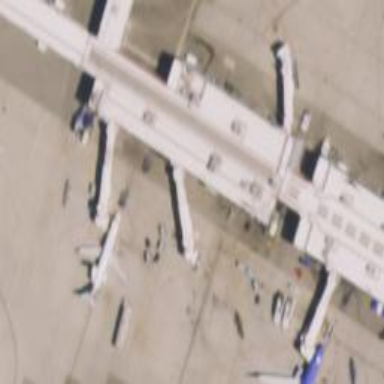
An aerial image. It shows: Airport gate.